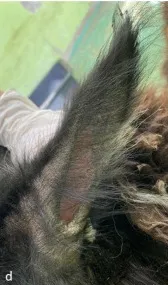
Alpaca (case no. 1), ear pinnae. To mild alopecia and erythema.
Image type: medical_photograph (skin_photograph)